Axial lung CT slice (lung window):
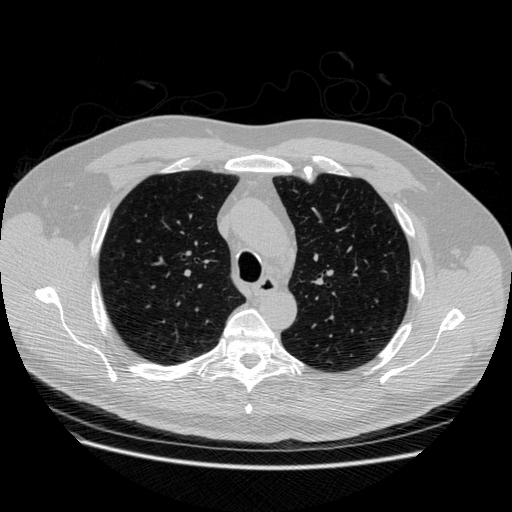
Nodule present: no